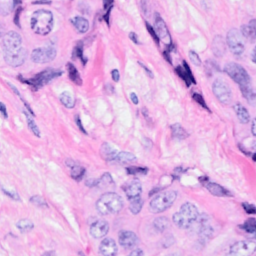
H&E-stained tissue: Breast